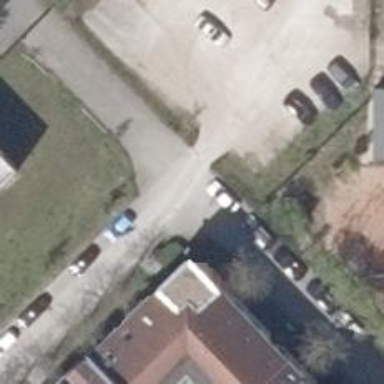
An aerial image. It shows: Residential road without sidewalk.